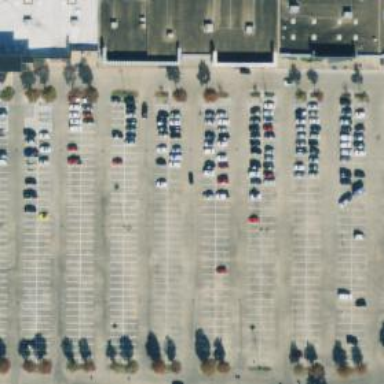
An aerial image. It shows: Parking space is available.